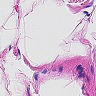
Metastatic tissue present: no